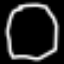
Label: octagon